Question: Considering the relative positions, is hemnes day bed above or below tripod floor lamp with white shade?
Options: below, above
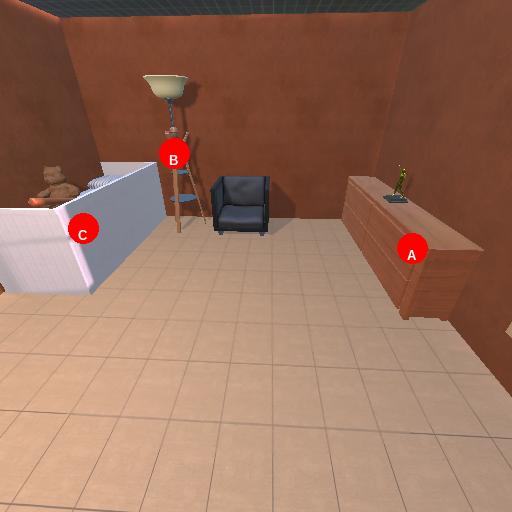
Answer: below